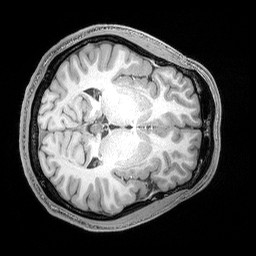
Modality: T1w
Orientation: axial
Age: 27
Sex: male
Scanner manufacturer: siemens
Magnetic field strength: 3 T
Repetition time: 2.53 s
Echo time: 0.00326 s